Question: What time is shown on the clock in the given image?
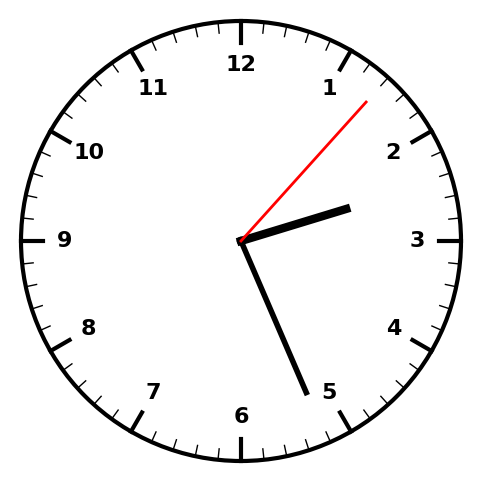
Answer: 02:26:07